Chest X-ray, PA view. Patient: 25 years old, sex M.
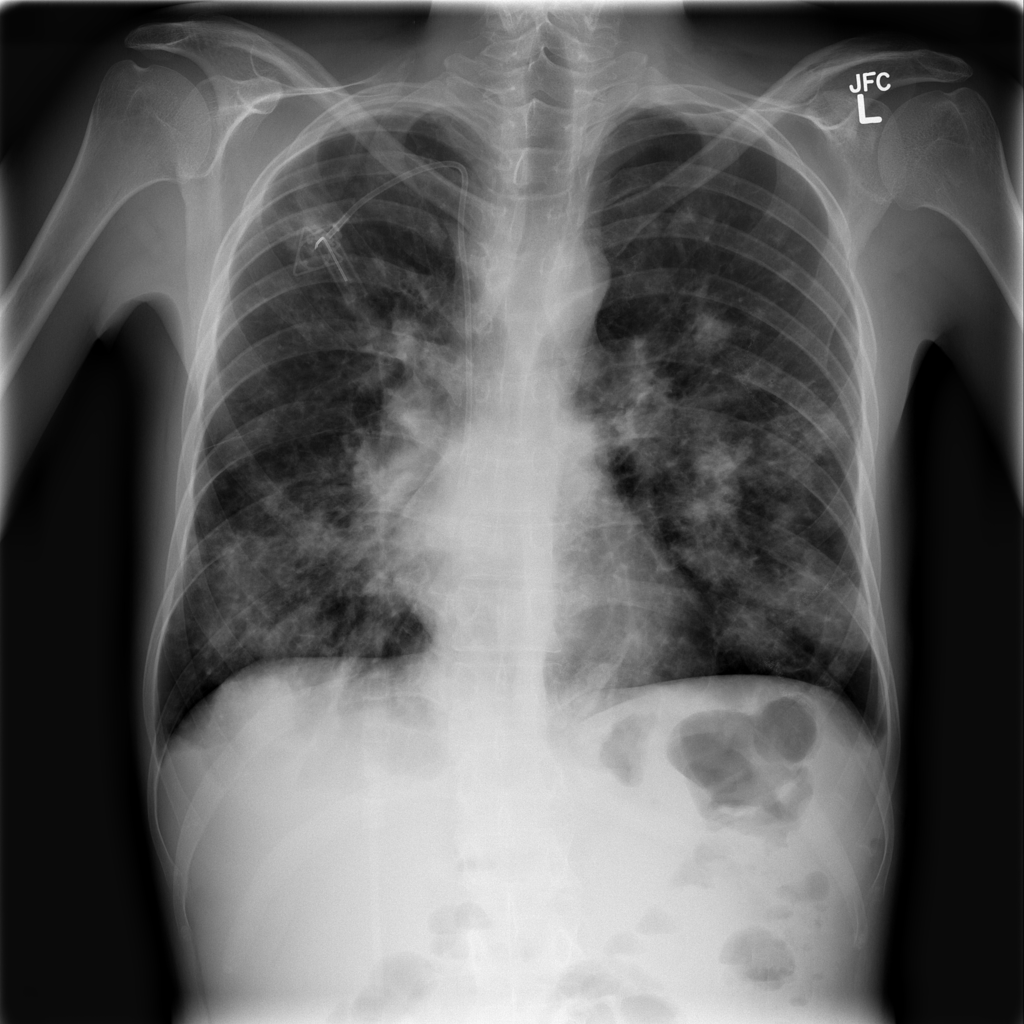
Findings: No Finding